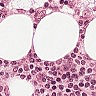
Metastatic tissue present: no